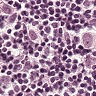
Metastatic tissue present: yes